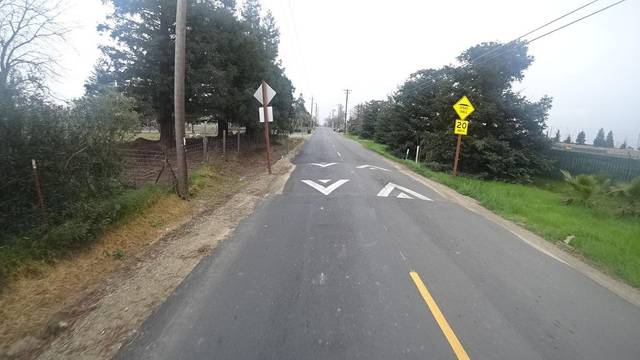
Region: United States
Coordinates: 38.688, -121.475